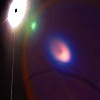
Label: sunburn